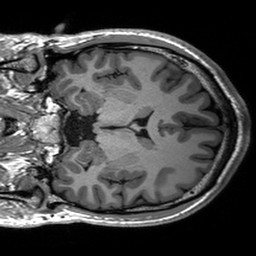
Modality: T1w
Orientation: coronal
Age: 24
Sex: male
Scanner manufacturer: siemens
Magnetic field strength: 3 T
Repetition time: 2.53 s
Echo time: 0.00227 s